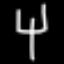
Label: fork